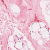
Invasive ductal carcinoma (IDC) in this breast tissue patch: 0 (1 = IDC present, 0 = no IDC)